Interaction volume radius: 5 \u00c5
Interaction volume height: 15 \u00c5
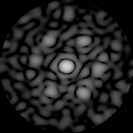
Disorder parameter: 0.6644